Question: I want to draw the graph (ladder track representation) as follows:

i.e. without node shapes and with two edge labels: at head and at tail of edge.
What should I do to achieve this?
(14, 15 -- nodes with two edges each)
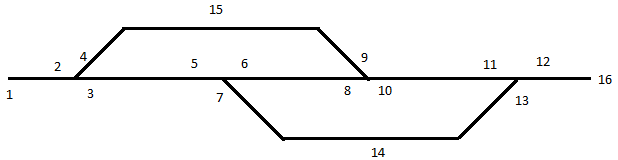
Answer: Almost ugly solution (do edit if you can improve correctness):
'''
graph G {
rankdir = LR;
node [shape = point];
edge [minlen = 2, fontsize = 8]
a -- b [taillabel = "1", headlabel = "2"];
b -- c [taillabel = "4", headlabel = "15"];
b -- e [taillabel = "3", headlabel = "5"];
e -- d [taillabel = "6", headlabel = "8"];
e -- f [taillabel = "7", headlabel = "14"];
c -- d [taillabel = "15", headlabel = "9"];
f -- g [taillabel = "14", headlabel = "13"];
d -- g [taillabel = "10", headlabel = "11"];
g -- h [taillabel = "12", headlabel = "16"];
}
'''
which leads to